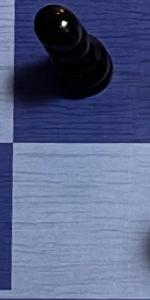
Label: Empty